Question: May somebody know which is the scheme of color used in this post for the example plot ? this blue magenta, green ? which kind of style it is ??

ah ok I thought that was a known schemes
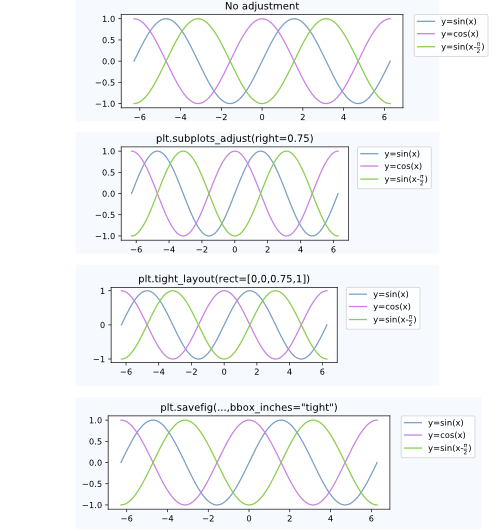
Answer: The shown plot comes from <URL>. The colors in use are just hardcoded and do not belong to any official color scheme. The line colors are
'''
["#7aa0c4", "#ca82e1", "#8bcd50"]
'''
The background color is
'''
"#f6f9fd"
'''
The complete script to generate the plot is also available <URL>.
In general, if you like to reproduce the colors from some image you find it's often easiest to use a <URL>.
Since I invented this "scheme", you may of course ask how I would imagine it to continue for more colors. A quick guess would be the following:
'''
["#7aa0c4", "#ca82e1", "#8bcd50", "#df9f53", "#64b9a1", "#745ea6", "#db7e76"]
'''
Example:
'''
import numpy as np
import matplotlib.pyplot as plt
cols = ["#7aa0c4", "#ca82e1", "#8bcd50", "#df9f53", "#64b9a1",
"#745ea6", "#db7e76"]
plt.rcParams["axes.prop_cycle"] = plt.cycler("color", cols)
x = np.linspace(0,4*np.pi, 101)
fig, (ax, ax2) = plt.subplots(nrows=2)
for i in range(7):
ax.plot(x, np.sin(x)-0.2*i)
ax2.plot(x, np.sin(x-np.pi*i/7))
plt.show()
'''
<URL>